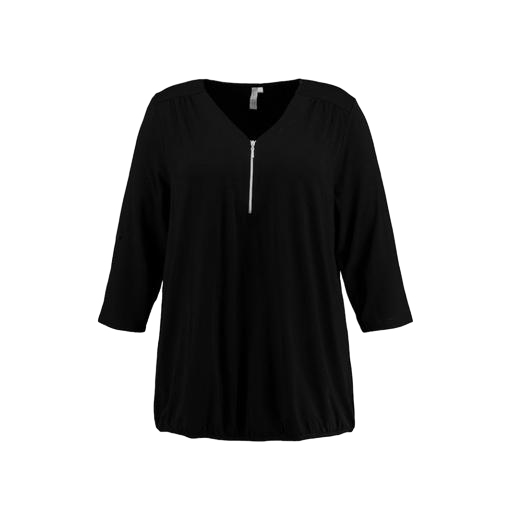
black three-quarter-sleeve zip-front top, zip-pocket blouse, zip-shoulder shirt, white background